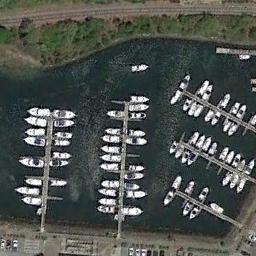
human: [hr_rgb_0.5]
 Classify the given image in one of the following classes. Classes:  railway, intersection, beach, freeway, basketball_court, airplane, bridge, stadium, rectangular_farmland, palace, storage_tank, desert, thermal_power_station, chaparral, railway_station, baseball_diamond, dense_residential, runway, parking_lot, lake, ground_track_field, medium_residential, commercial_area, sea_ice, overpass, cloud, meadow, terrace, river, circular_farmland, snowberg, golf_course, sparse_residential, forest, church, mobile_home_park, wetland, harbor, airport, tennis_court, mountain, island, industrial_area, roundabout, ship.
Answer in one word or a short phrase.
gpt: harbor